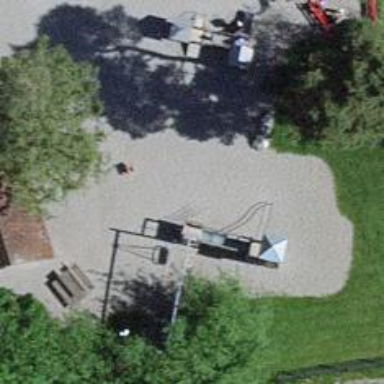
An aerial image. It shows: Playground area for leisure land.